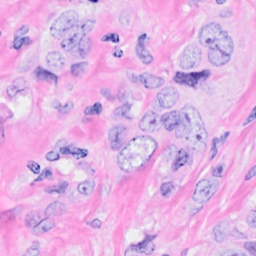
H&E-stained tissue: Breast